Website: walmart
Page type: billing-address
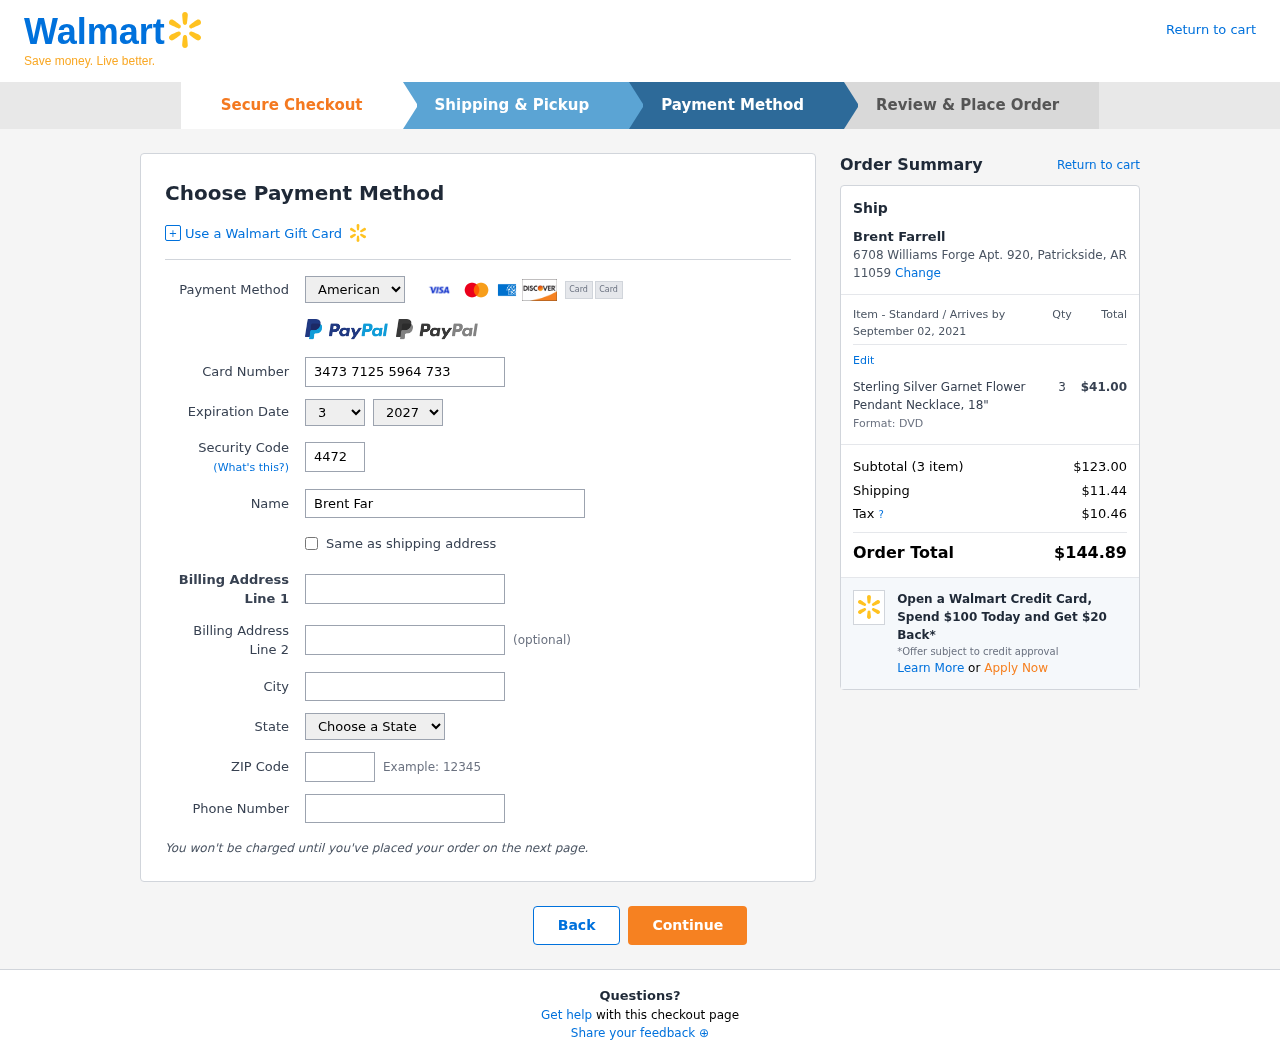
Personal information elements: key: PII_CARD_CVV
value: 4472
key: PII_CARD_EXPIRY_MONTH
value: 03
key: PII_CARD_EXPIRY_YEAR
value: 27
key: PII_CARD_NUMBER
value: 3473 7125 5964 733
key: PII_CARD_TYPE
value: American Express
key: PII_CITY
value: Patrickside
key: PII_CITY_STATE_ZIP
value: Patrickside, AR 11059
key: PII_FULLNAME
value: Brent Farrell
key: PII_PHONE
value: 7508132187
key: PII_POSTCODE
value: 11059
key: PII_STATE
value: Arkansas
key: PII_STREET
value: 6708 Williams Forge Apt. 920
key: PII_STREET2
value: Apt. 179
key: PII_FULLNAME2
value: Brent Farrell
Product elements: key: PRODUCT1_NAME
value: Sterling Silver Garnet Flower Pendant Necklace, 18"
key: PRODUCT1_PRICE
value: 41
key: PRODUCT1_QUANTITY
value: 3
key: PRODUCT1_DESC
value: Format: DVD
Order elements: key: ORDER_DELIVERY_DATE
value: September 02, 2021
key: ORDER_NUM_ITEMS
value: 3
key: ORDER_SUBTOTAL
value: $123.00
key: ORDER_SHIPPING_COST
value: $11.44
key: ORDER_TAX
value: $10.46
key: ORDER_TOTAL
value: $144.89